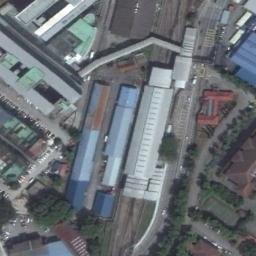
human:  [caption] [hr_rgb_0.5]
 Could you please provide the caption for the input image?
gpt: The railway station has lots of railways and some buildings of different colors and some other buildings are next to the railway station .

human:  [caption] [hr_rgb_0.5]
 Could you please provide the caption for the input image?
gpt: There are many buildings beside the railway station .

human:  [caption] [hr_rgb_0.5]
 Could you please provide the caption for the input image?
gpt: There is a fully equipped railway station in the city .

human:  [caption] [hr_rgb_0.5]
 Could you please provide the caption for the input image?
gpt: The railway station is next to some buildings and trees .

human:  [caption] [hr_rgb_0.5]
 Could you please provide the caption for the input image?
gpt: There are some green trees and buildings near the railway station .